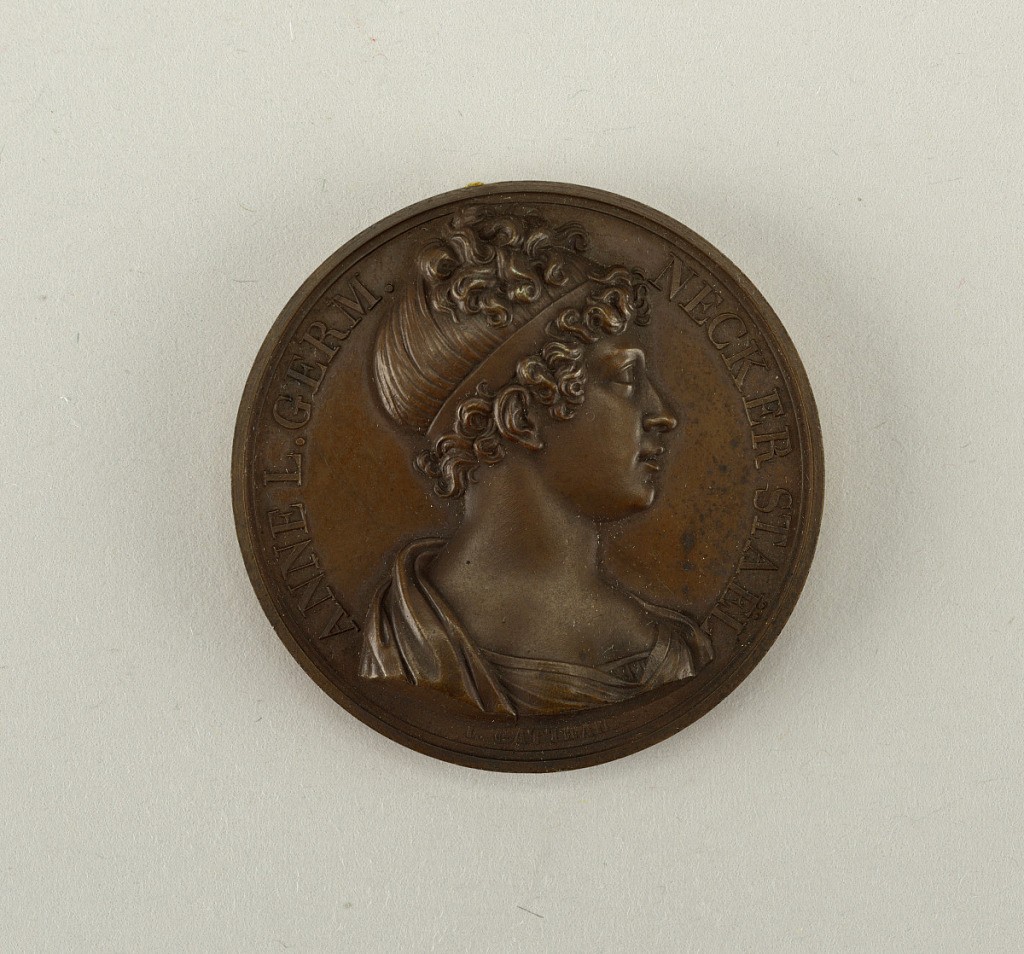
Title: Galerie métallique des grands hommes français (Great Men of France)
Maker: Jacques-Édouard Gatteaux, French, 1788 - 1881
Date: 1819
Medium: Cast bronze
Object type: Medal
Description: Bust of Germaine de Staël (1766-1817).